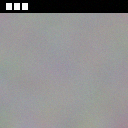
Screen state: on